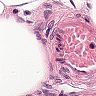
Metastatic tissue present: no